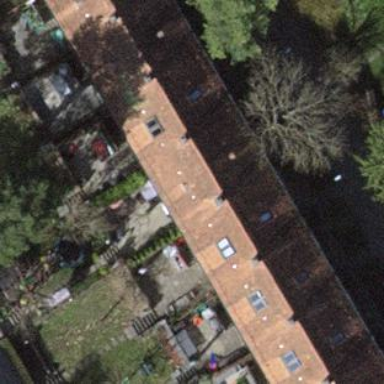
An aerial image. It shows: Beige house with gabled roof covered in orange-red roof tiles. The roof is oriented across the building.